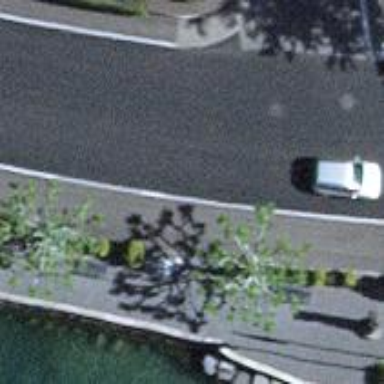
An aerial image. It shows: Marked road crossing.